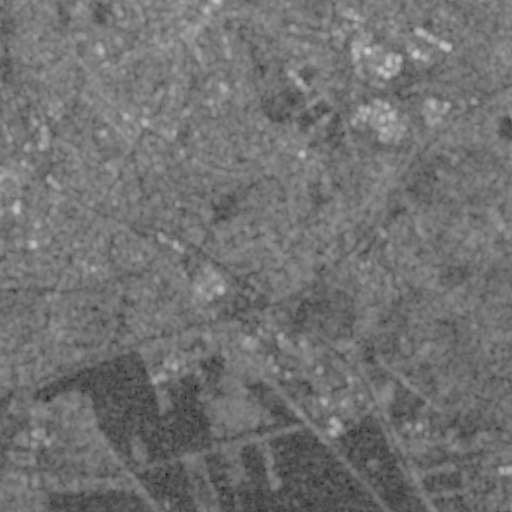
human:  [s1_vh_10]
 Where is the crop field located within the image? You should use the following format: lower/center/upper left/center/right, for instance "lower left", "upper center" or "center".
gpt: The crop field is located in the lower of the image.
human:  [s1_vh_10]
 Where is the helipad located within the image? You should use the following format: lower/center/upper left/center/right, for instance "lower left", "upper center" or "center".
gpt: The helipad is located in the upper right of the image.
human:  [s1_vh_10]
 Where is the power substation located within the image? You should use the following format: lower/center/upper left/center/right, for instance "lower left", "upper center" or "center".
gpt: The power substation is located in the lower left of the image.
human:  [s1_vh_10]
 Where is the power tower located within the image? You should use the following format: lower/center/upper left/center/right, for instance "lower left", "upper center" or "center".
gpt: The power tower is located in the lower left of the image.
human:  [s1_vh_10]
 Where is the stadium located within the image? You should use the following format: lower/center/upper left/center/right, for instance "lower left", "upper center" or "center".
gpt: The stadium is located in the upper center of the image.
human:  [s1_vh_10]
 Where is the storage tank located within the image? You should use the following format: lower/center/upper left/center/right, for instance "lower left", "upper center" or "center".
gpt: The storage tank is located in the lower left of the image.
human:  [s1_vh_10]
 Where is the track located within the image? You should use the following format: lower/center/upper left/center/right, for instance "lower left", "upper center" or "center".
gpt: The track is located in the lower right of the image.
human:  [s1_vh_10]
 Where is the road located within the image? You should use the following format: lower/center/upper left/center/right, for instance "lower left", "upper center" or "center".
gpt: There is no road in the image.

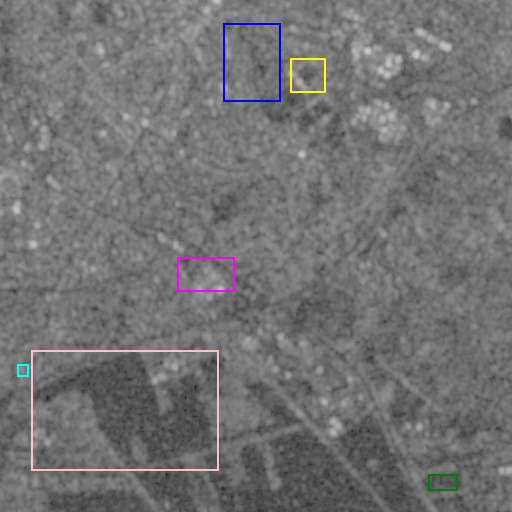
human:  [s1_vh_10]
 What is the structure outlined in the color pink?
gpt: The structure outlined in pink is a crop field.
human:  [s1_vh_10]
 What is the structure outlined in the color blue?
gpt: The structure outlined in blue is a park.
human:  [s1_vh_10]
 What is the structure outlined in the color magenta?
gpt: The structure outlined in magenta is a parking lot.
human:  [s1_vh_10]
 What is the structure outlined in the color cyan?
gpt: The structure outlined in cyan is a power substation.
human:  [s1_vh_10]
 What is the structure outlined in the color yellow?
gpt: The structure outlined in yellow is a stadium.
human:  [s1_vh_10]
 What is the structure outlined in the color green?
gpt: The structure outlined in green is a track.
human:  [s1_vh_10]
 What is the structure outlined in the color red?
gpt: There is no red outline.